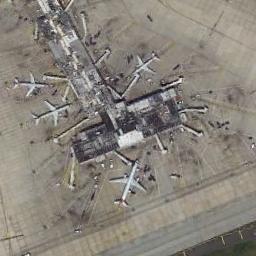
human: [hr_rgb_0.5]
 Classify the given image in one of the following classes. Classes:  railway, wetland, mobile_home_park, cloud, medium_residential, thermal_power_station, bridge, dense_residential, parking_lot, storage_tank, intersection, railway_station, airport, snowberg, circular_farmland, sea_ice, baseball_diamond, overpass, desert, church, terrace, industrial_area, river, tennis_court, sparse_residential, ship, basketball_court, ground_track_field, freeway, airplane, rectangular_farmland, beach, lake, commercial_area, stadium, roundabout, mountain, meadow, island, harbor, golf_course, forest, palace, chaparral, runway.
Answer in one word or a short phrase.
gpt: airplane